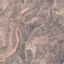
Land use / land cover: HerbaceousVegetation